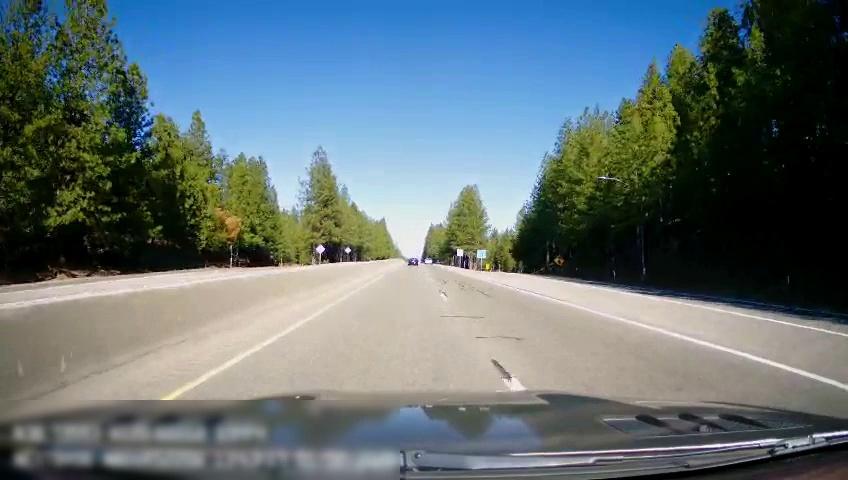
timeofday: Day
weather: Sunny
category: Drivable Space
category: Drivable Space
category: Vehicles | Car
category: Lanes | Alternate Lane
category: Lanes | Current Lane
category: Lanes | Alternate Lane
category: Lanes | Alternate Lane
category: Lanes | Alternate Lane
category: Lanes | Opposite Lane
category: Lanes | Opposite Lane
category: Traffic | Signs
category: Traffic | Signs